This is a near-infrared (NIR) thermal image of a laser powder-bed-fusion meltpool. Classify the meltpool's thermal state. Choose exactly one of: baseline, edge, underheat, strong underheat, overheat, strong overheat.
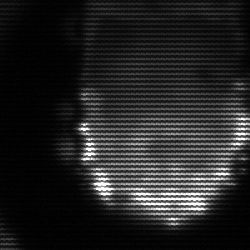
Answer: baseline